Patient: sex M, age 37
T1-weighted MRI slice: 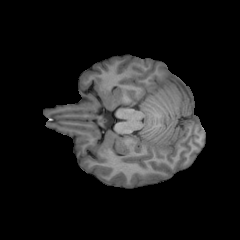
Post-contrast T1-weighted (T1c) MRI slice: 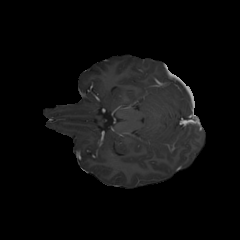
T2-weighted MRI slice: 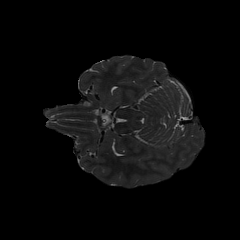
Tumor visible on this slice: no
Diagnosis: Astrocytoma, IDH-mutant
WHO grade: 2